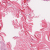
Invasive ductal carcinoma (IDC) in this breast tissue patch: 0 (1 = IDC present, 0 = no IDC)